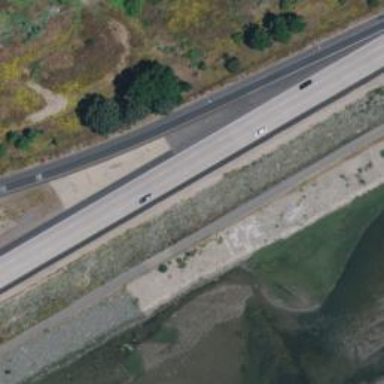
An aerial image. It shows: Motorway.